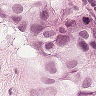
Metastatic tissue present: yes